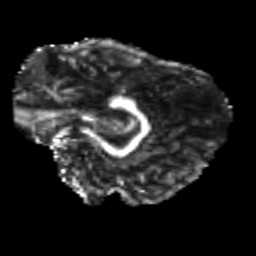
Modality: FA
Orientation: sagittal
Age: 29
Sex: male
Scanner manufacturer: siemens
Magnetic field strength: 3 T
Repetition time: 3.5 s
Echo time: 0.104 s